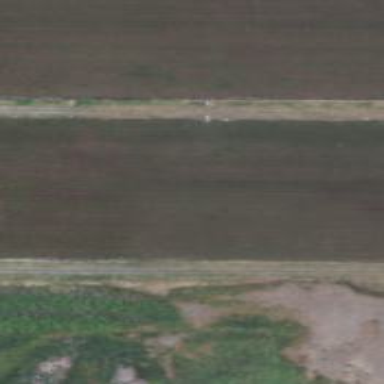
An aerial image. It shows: Farmland with cranberries as the crop.